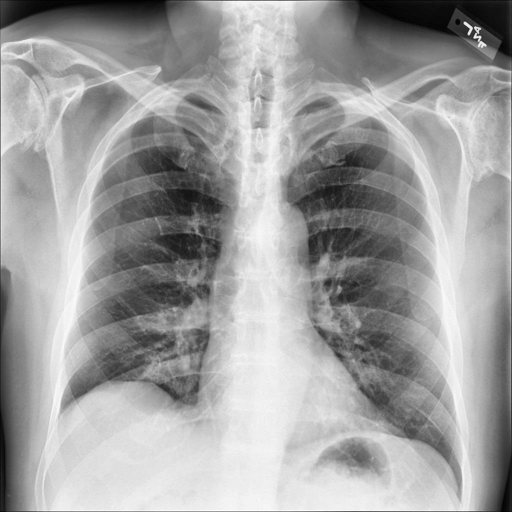
Finding: NORMAL